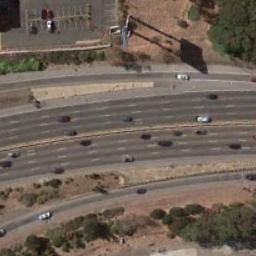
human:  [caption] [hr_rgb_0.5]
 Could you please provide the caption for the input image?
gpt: There are green belts on both sides of the freeway, There are many cars on the freeway, There are a few cars parked in the open space beside the freeway, And there is a sign beside the freeway .

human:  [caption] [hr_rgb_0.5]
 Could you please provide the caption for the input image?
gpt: There is wasteland beside the highway .

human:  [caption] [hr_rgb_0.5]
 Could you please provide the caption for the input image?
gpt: The freeway is next to the parking lot with some cars .

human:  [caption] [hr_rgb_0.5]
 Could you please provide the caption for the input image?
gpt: Some freeways with small bends have some trees and a parking lot on either side of the freeway and some cars are driving on freeways .

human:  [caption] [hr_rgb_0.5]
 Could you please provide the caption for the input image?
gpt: There are some brown bare land beside the freeway .